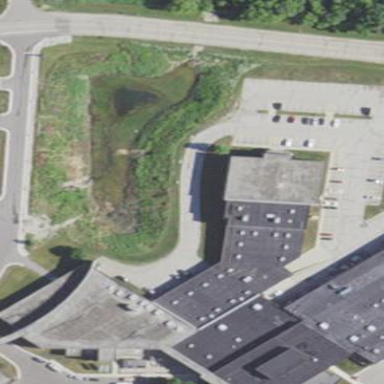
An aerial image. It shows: College building.